Question: I've been doing a series of load tests on a simple server to try and determine what is negatively impacting the load on my much more complicated node/express/mongodb app. One of the things that consistently comes up is string manipulation require for converting an in-memory object to JSON in the express response.
The amount of data that I'm pulling from mongodb via node and sending over the wire is ~200/300 KB uncompressed. (Gzip will turn this into 28k which is much better.)
Is there a way to have the native nodejs mongodb driver stringify the results for me? Right now for each request with the standard .toArray() we're doing the following:
1. Query the database, finding the results and transferring them to the node native driver
2. Native driver then turns them into an in-memory javascript object
3. My code then passes that in-memory object to express
4. Express then converts it to a string for node's http response.send using JSON.stringify() (I read the source Luke.)
I'm looking to get the stringify work done at a c++/native layer so that it doesn't add processing time to my event loop. Any suggestions?
Edit 1:
It a proven bottleneck.
There may easily be other things that can be optimized, but here's what the load tests are showing.
We're hitting the same web sever with 500 requests over a few seconds. With this code:
'''
app.get("/api/blocks", function(req, res, next){
db.collection('items').find().limit(20).toArray(function(err, items){
if(err){
return next(err);
}
return res.send(200, items);
});
});
'''
overall mean: 323ms, 820ms for 95th%
If instead I swap out the json data:
'''
var cached = "[{... "; //giant json blob that is a copy+paste of the response in above code.
app.get("/api/blocks", function(req, res, next){
db.collection('items').find().limit(20).toArray(function(err, items){
if(err){
return next(err);
}
return res.send(200, cached);
});
});
'''
mean is 164 ms, 580 for 95th%
Now you might say, "Gosh Will a mean of 323ms is great, what's your problem?" My problem is that this is an example in which stringify is causes a doubling of the response time.
From my testing I can also tell you these useful things:
- - -
Update 2:
Using a profiling tool: <URL>
This is while hitting my code on the same database intensive process over and over. The request includes a mongodb aggregate and sends back ~380KB data (uncompressed).

That function is very small and includes the 'var body = JSON.stringify(obj, replacer, spaces);' line.
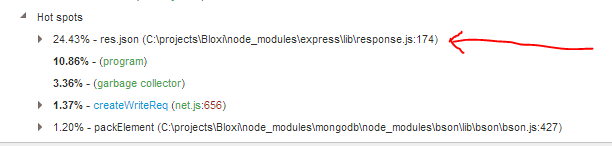
Answer: It sounds like you should just stream directly from Mongo to Express.
Per <URL>:
'''
cursor.stream().pipe(JSONStream.stringify()).pipe(res);
'''